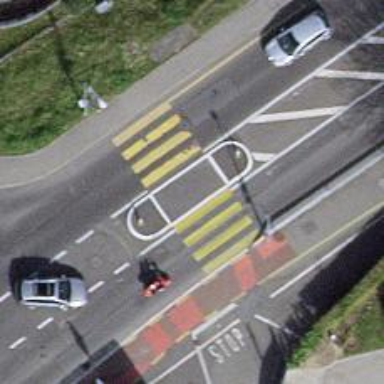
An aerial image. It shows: Marked crossing with pedestrian island.